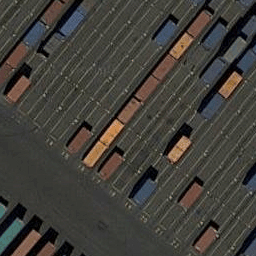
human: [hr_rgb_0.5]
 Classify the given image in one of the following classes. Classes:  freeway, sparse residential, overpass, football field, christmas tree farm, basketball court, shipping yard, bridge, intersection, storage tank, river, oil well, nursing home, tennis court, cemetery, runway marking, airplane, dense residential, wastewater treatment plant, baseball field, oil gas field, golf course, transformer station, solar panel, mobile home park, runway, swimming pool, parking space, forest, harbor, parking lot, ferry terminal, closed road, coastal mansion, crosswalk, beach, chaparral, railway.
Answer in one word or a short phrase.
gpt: shipping yard